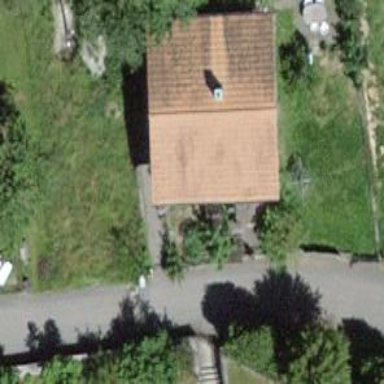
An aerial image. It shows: Residential building with gabled roof.